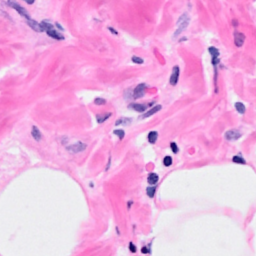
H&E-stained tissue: Breast